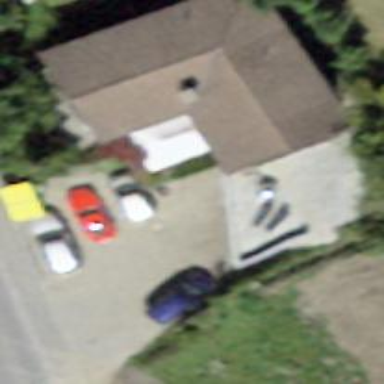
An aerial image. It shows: Detached building.